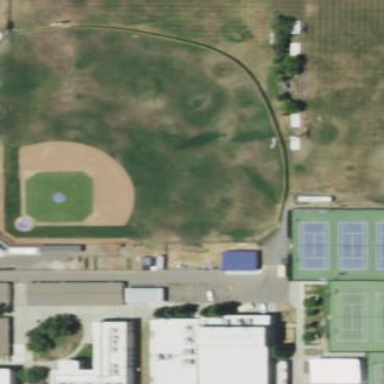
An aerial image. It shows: Baseball pitch for leisure land activities.